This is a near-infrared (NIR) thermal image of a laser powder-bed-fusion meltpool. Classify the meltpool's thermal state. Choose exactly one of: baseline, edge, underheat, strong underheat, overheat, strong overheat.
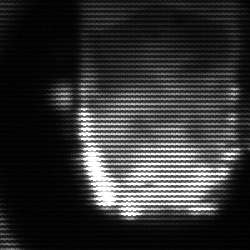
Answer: baseline